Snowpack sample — Loveland Pass, Silver Plume, Colorado, USA (2/11/26, 12:00 PM MST)
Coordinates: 39.663, -105.886
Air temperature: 35 °F
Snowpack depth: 82 cm
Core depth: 40 cm
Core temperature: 23 °F
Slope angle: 13°, slope face: 12°
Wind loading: high
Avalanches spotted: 1
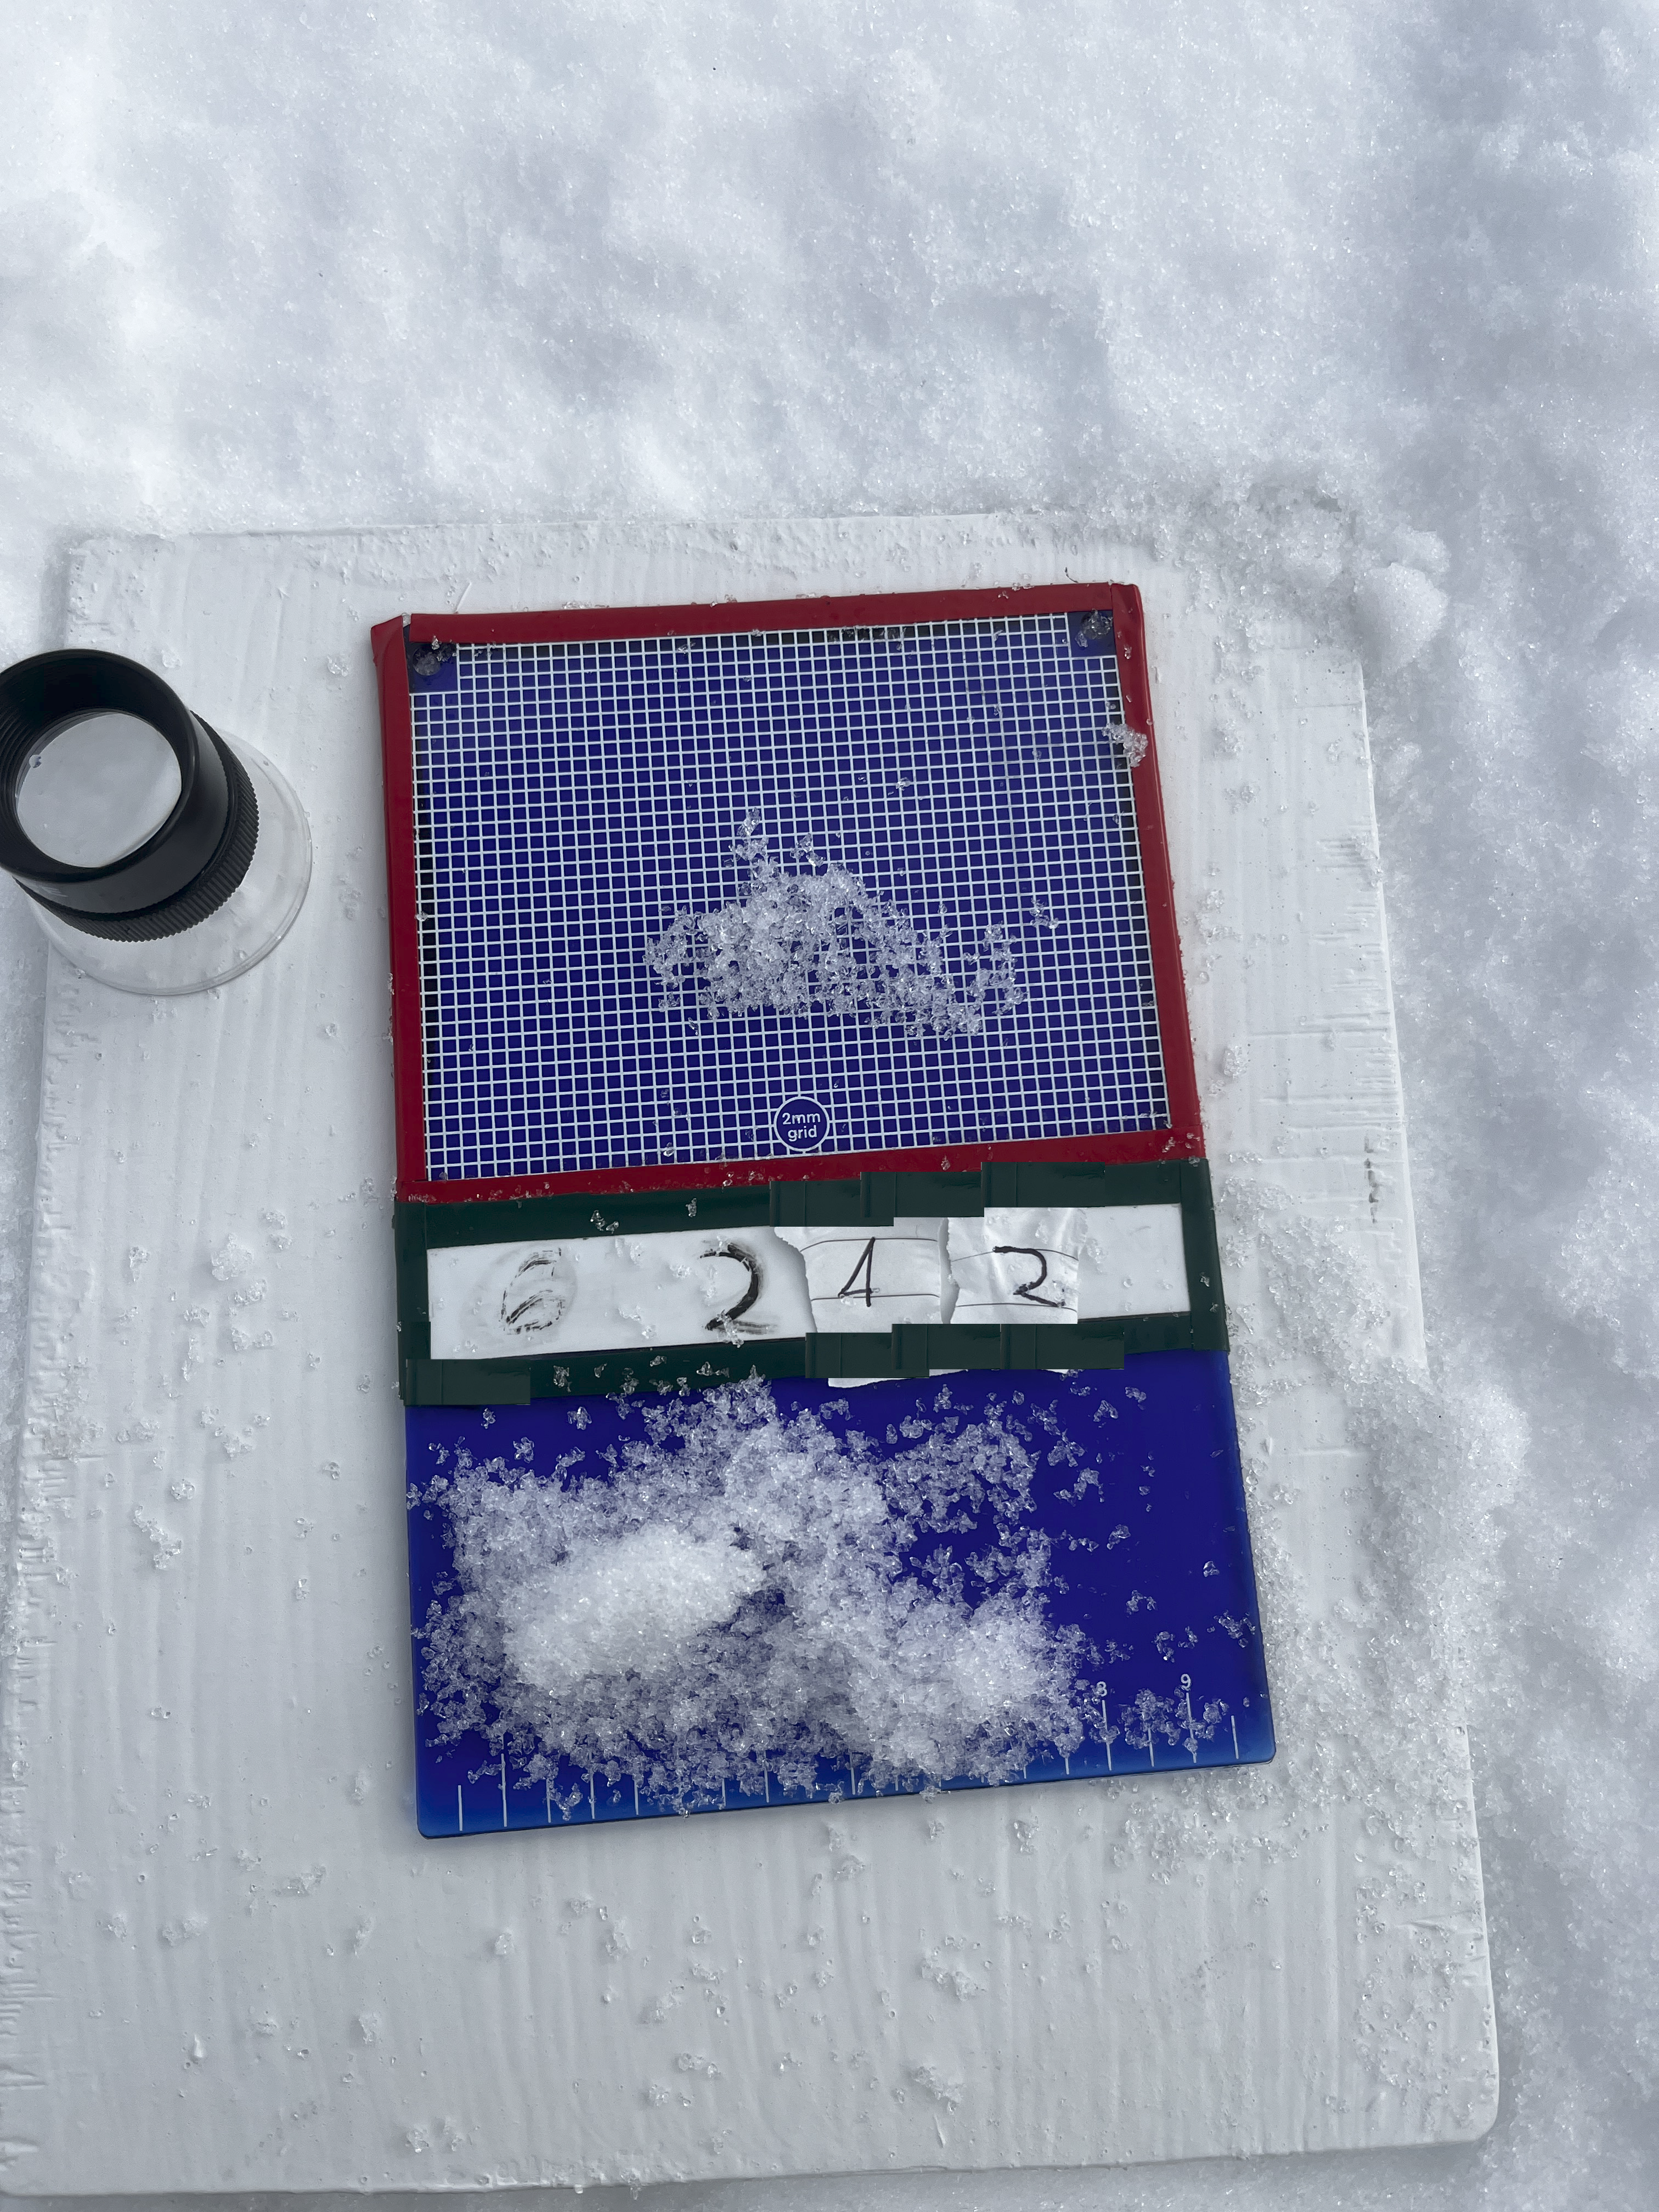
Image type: crystal_card
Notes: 1 small avalanche spotted on the north side of the bowl, lots of wind loading